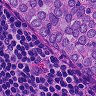
Metastatic tissue present: yes